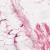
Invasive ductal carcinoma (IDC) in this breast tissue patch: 0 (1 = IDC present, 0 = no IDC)